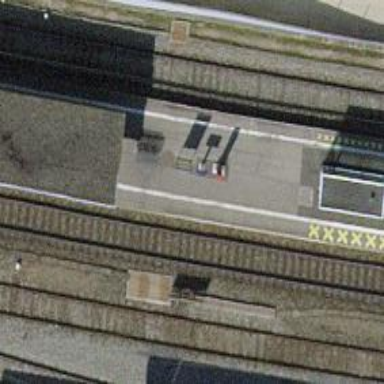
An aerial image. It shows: Railway stop with public transport stop position.